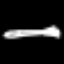
Label: fork